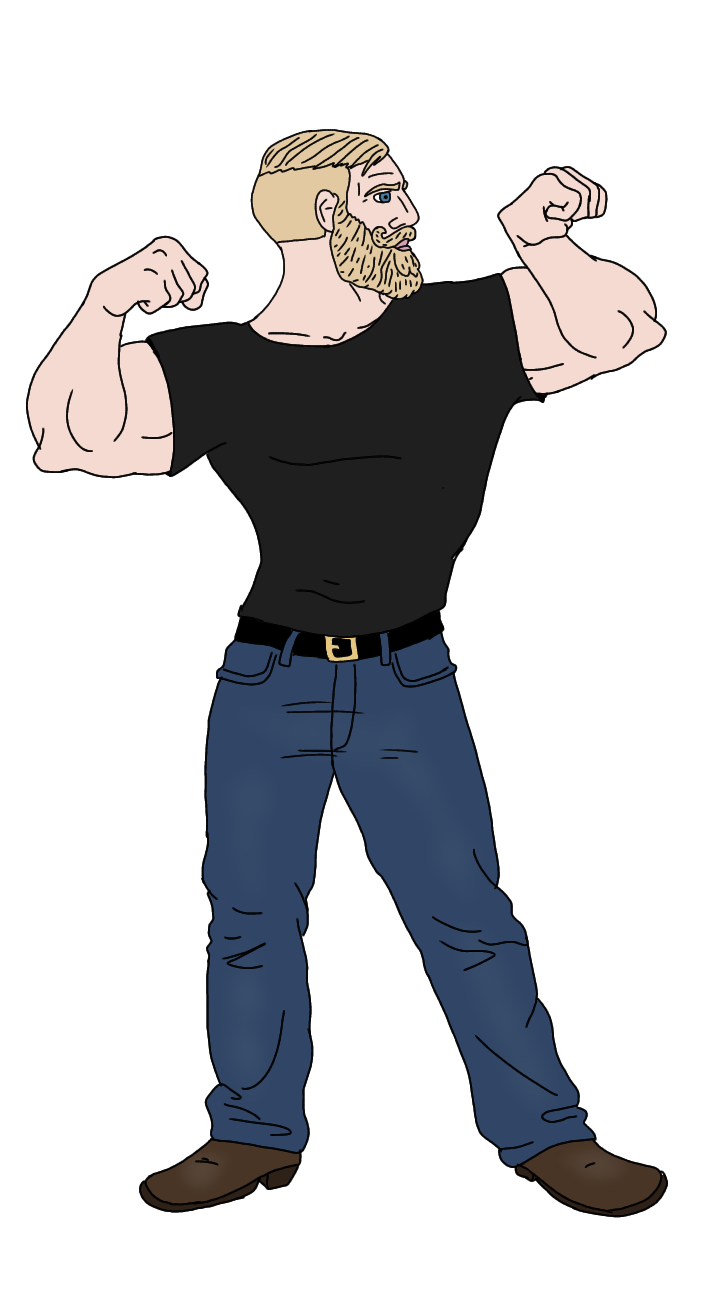
Label: 4_Yes_Chad